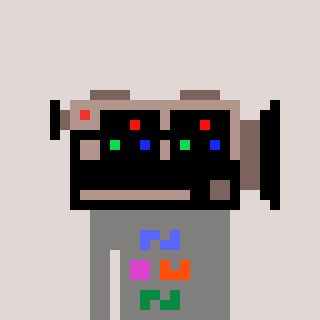
a pixel art character with square black sunglasses, a camcorder-shaped head and a bluegrey-colored body on a warm background